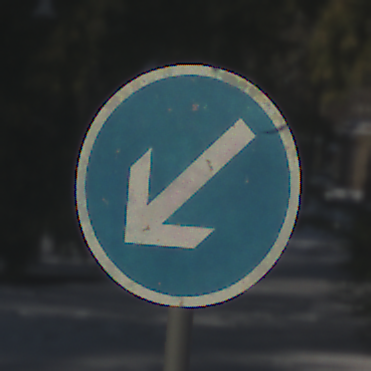
Verkehrszeichen: VorgeschriebeneVorbeifahrtLinks
Umgebung: Outdoor, Special
Tageszeit: MorningAfternoon
Wetter: Clear
Licht: Natural
Jahreszeit: Winter
Kontrast: HighContrast